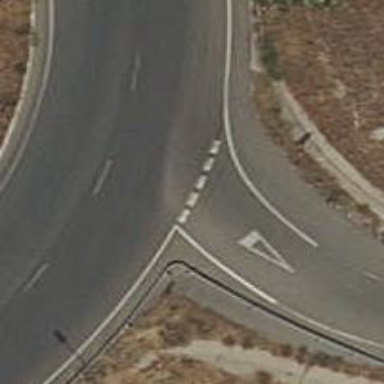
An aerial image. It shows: Road with "give way" sign.